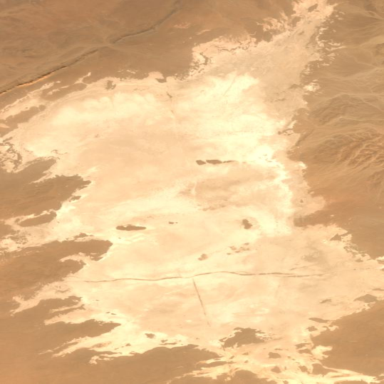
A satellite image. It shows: Salt desert.